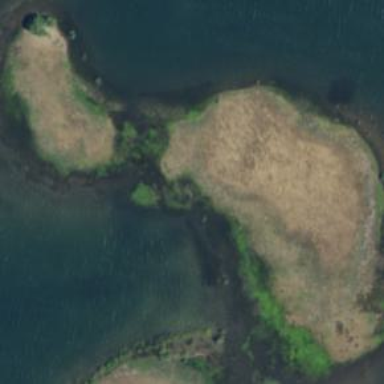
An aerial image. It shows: Islet.